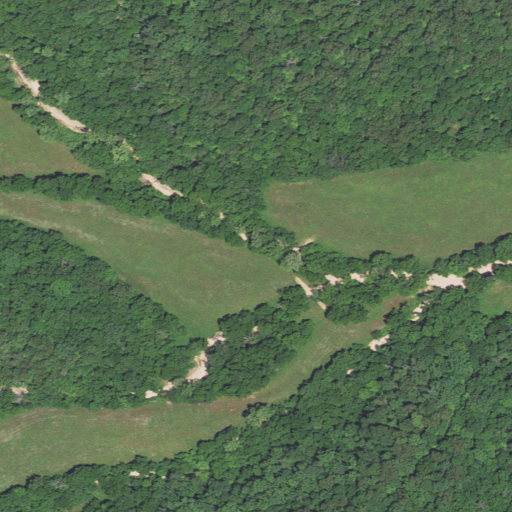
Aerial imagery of valley in Missouri named Killman Hollow containing deciduous forest, pasture, and grassland